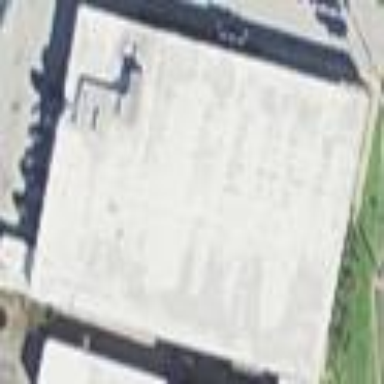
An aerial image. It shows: Building housing bowling alley.